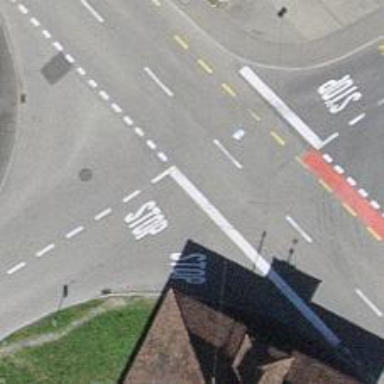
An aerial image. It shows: Road with stop sign.